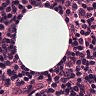
Metastatic tissue present: no